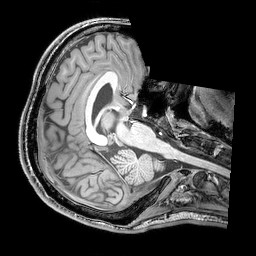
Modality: T1w
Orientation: axial